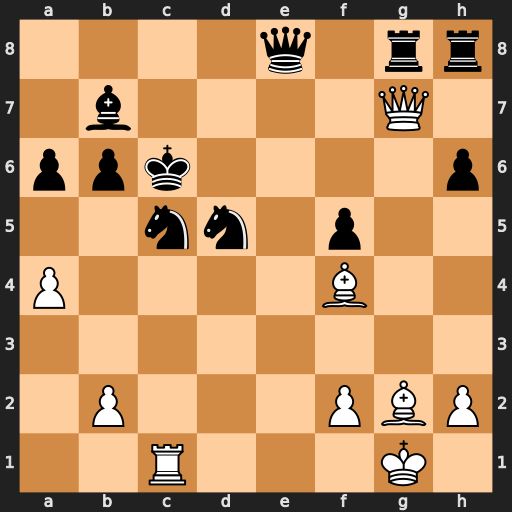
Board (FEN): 4q1rr/1b4Q1/ppk4p/2nn1p2/P4B2/8/1P3PBP/2R3K1
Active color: w
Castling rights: -
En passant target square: -
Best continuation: Qc7#